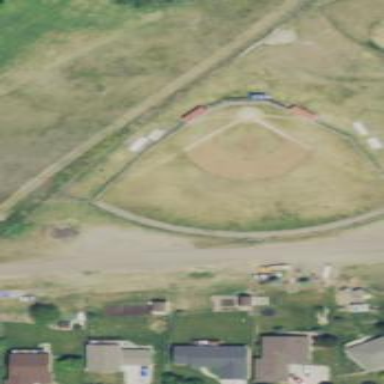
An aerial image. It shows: Baseball pitch for leisure and sports activities.